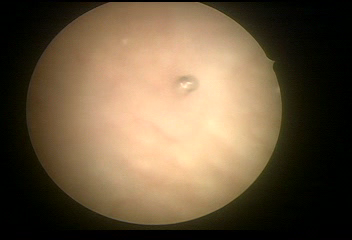
Modality: WLC
Class: Normal mucosa
Bladder cancer association: No